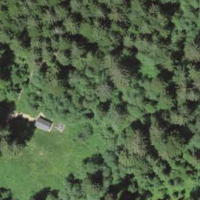
EUNIS habitat code: 43
Species observed at this site:
Oxalis acetosella